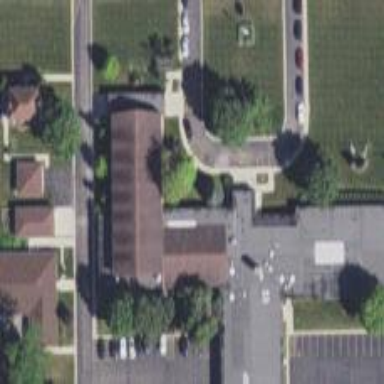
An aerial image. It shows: Beautiful church building.